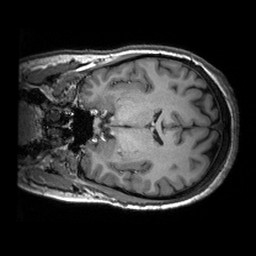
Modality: T1w
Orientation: coronal
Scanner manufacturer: siemens
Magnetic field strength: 3 T
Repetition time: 2.53 s
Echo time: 0.00288 s